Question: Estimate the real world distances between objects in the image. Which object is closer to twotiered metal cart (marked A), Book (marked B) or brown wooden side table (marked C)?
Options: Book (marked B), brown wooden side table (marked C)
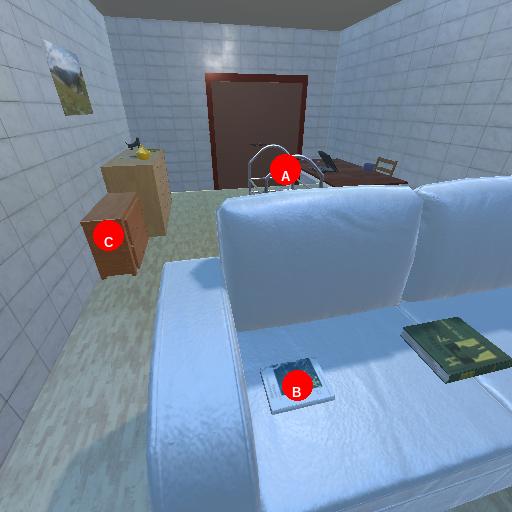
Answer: Book (marked B)